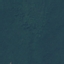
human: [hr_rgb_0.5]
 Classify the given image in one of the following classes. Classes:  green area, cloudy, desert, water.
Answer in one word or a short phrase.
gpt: green area